Question:
The sample data can be created with:
'''
df = pd.DataFrame({'AddonName': ['Size: Medium<br />Addon: Grey textured organza top [+$224.00]',
'Addon: Cotton net dupatta with gold screen print [+$116.00]<br '
'/>Addon: Straight silk pants [+$94.40]<br />Size: Large',
'Size: Medium<br />Addon: Detailed cotton pants [+$36.00]',
'Size: Large<br />Addon: Cotton khadi shalwar [+$36.00]',
'Size: M/LARGE<br />Addon: Straight cotton detailed pants '
'[+$34.00]',
'Addon: Cotton net lehnga [+$480.00]<br />Size: M/Large',
'Size: Large<br />Addon: Cotton net detailed dupatta with '
'emboss and screen print [+PKR 15,500]',
'Size: Custom Order<br />Addon: Plain Silk Izaar pants [+PKR '
'13,500]<br />Addon: Chiffon Chann work dupatta [+PKR 22,000]',
'Size: Custom Order<br />Addon: Plain Silk Izaar pants [+PKR '
'13,500]<br />Addon: Chiffon textured dupatta [+PKR 24,650]',
'Addon: Cotton net dupatta with gold screen print [+$116.00]<br '
'/>Addon: Straight silk pants [+$94.40]<br />Size: M/Large',
'Addon: Crepe silk shalwar [+&#163;58.56]<br />Size: M/LARGE',
'Size: Medium'],
'AddonTotal': [31584.0,
29666.4,
5076.0,
5076.0,
4794.0,
67680.0,
23124.0,
62604.0,
65593.2,
29666.4,
10716.0,
0.0],
'LineItemCategory': ['Luxury Pret,Traditional',
'Luxury Pret,Traditional',
'Basic Pret,New Arrivals',
'Basic Pret,Eid Collection,New Arrivals',
'Basic Pret',
'Formal,Heavy',
'Formal,Heavy',
'Formal,Heavy',
'Formal,Heavy',
'Luxury Pret,Traditional',
'Luxury Pret,Traditional',
'Basic Pret,New Arrivals'],
'LineItemQty': [1, 1, 1, 1, 1, 1, 1, 1, 1, 1, 1, 1]},
columns=['LineItemQty', 'LineItemCategory', 'AddonName', 'AddonTotal'])
'''
So i have a very large dataset. kindly have a look at sample data. In column name i need to extract two different thing into separate columns. First i need the size and secondly i need the Addon with their descriptions.
Here is what i tried:
'''
sep=df['AddonName'].str.split("<")
'''
Adding the seperated values to new column i.e AddonSize
'''
df['AddonSize']=sep.str[0]
sepq=df['AddonSize'].str.split(":")
'''
Seperation by symbol
'''
sep1=df['AddonName'].str.split(">", expand=False)
df['AddonSize']=sepq.str[1]
'''
Adding the seperated values to new column
'''
df['AddonDetail1']=sep1.str[1:]
'''
When extracting the data position wise all of this works fine only when the position of and details are the same.
But if you look at the sample data, the position of keeps on changing in the cell. sometimes it comes at the start of the text and sometimes at the end. As the dateset is big i cannot do it manually.
Kindly help me do it.
Thanks
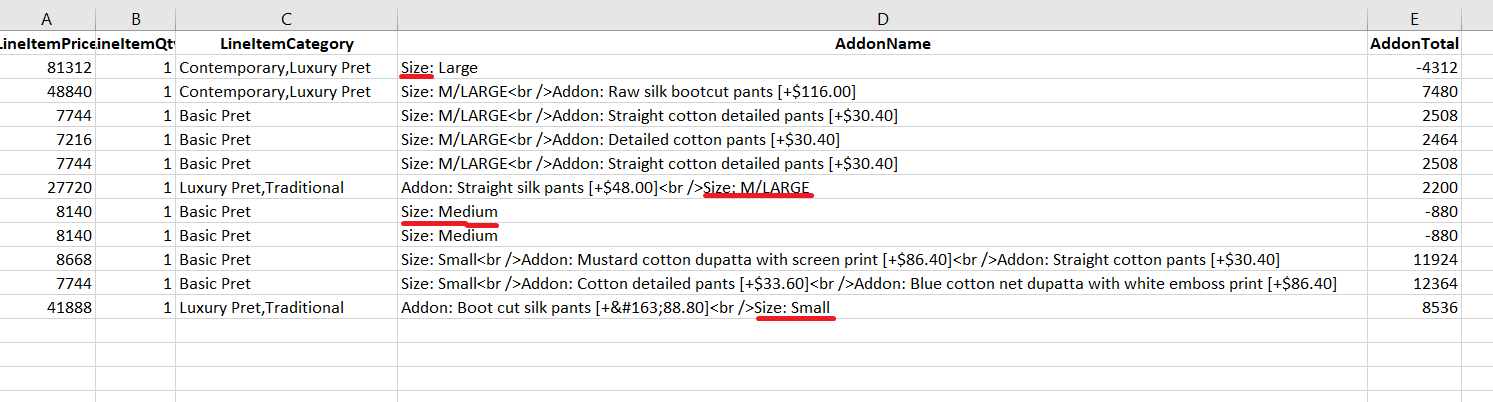
Answer: You can try to use regex. The code is following:
'''
>>> df['size'] = df.AddonName.str.extract(r'(Size: )+([\w\s\/]+)')[1]
>>> print(df['size'])
0 Medium
1 Large
2 Medium
3 Large
4 M/LARGE
5 M/Large
6 Large
7 Custom Order
8 Custom Order
9 M/Large
10 M/LARGE
11 Medium
'''
To extract 'Addon', just replace 'Size:' with 'Addon:':
'''
>>> df['addon'] = df.AddonName.str.extract(r'(Addon: )+([\w\s\/]+)')[1]
>>> print(df['addon'])
0 Grey textured organza top
1 Cotton net dupatta with gold screen print
2 Detailed cotton pants
3 Cotton khadi shalwar
4 Straight cotton detailed pants
5 Cotton net lehnga
6 Cotton net detailed dupatta with emboss and sc...
7 Plain Silk Izaar pants
8 Plain Silk Izaar pants
9 Cotton net dupatta with gold screen print
10 Crepe silk shalwar
11 NaN
'''